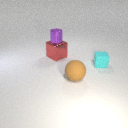
large brown rubber sphere in front of small cyan rubber cube